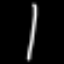
Label: line